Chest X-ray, PA view. Patient: 31 years old, sex F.
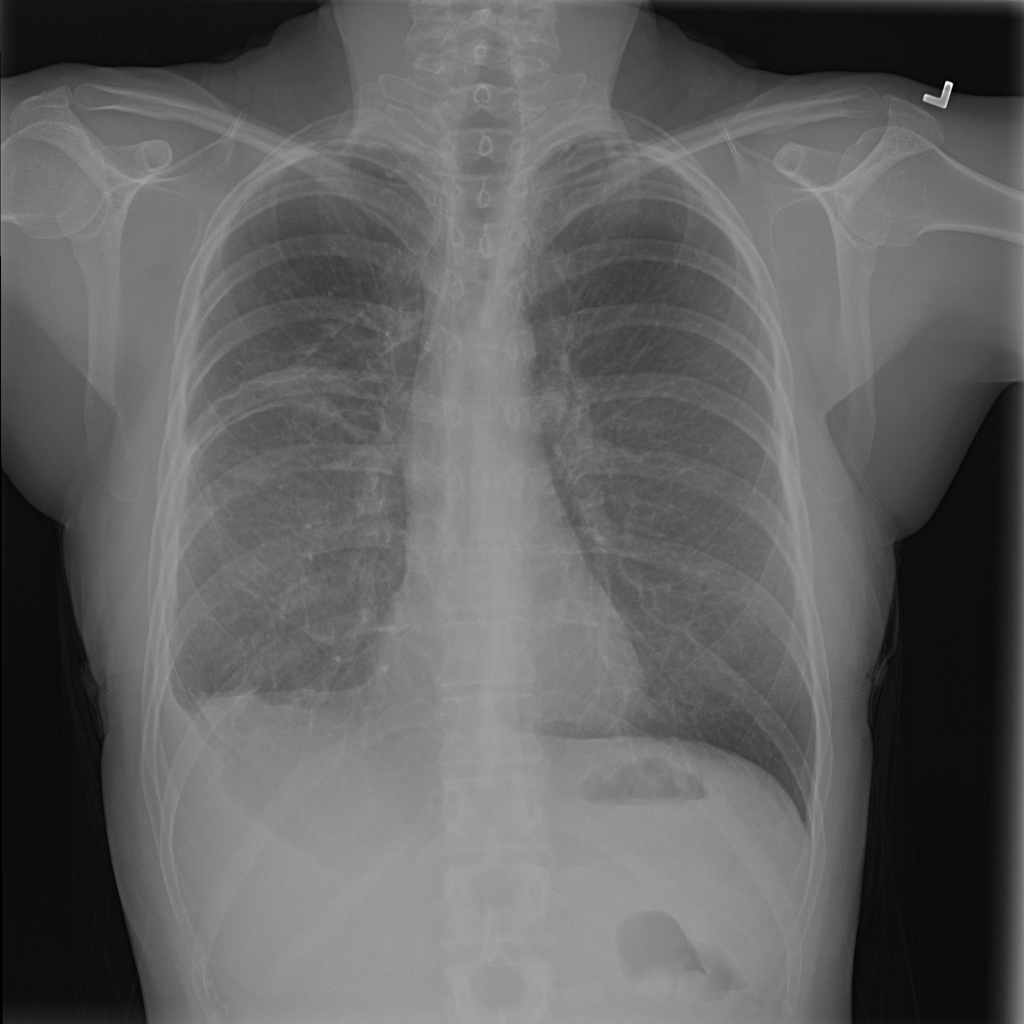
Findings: Infiltration